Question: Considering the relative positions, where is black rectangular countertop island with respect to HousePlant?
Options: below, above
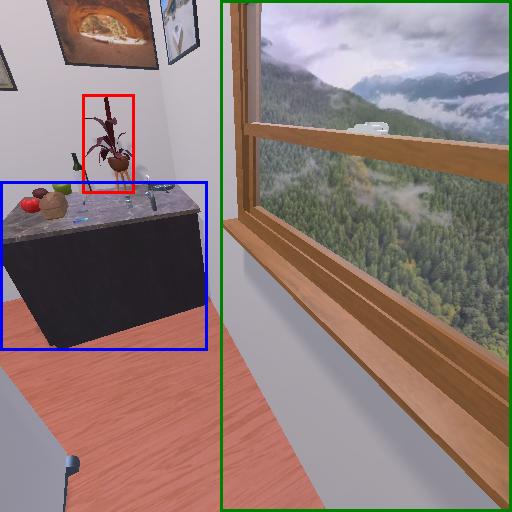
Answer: below